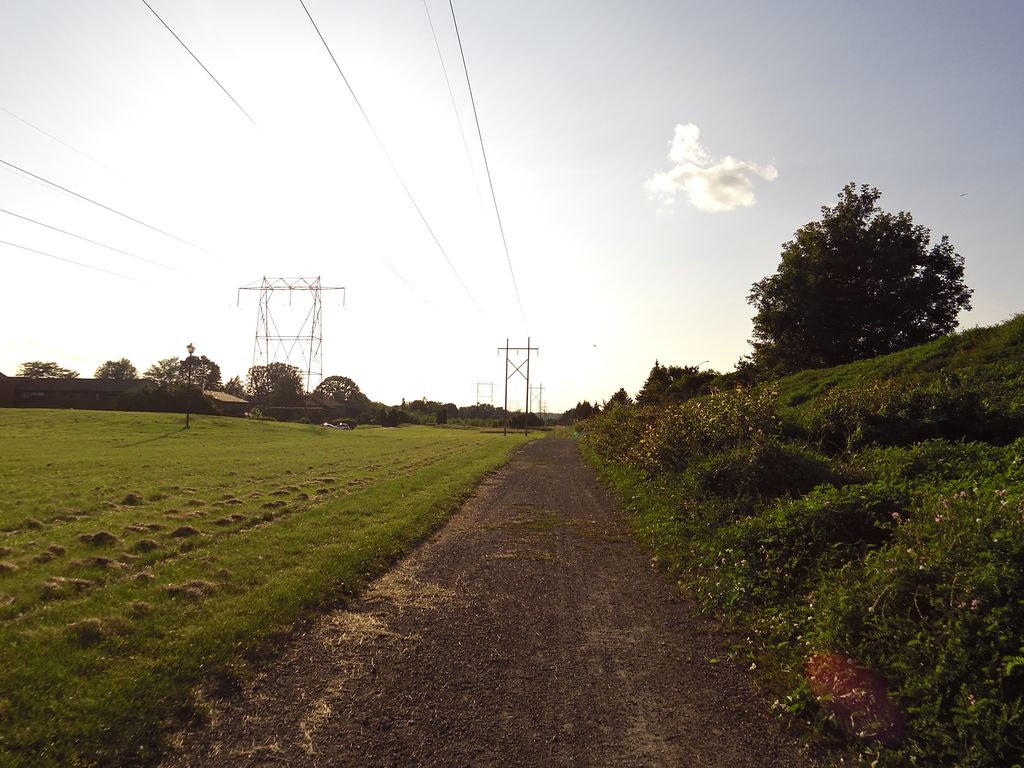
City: ottawa-gatineau